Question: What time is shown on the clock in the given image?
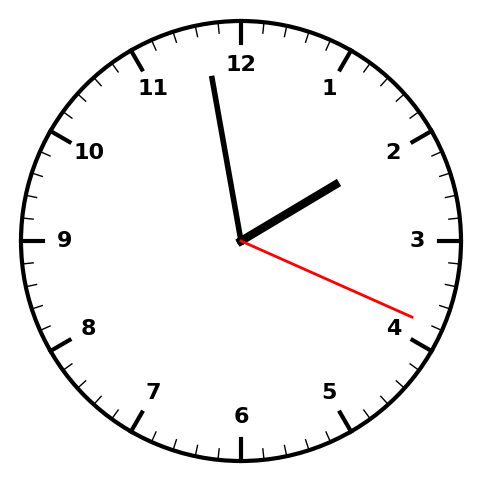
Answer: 01:58:19